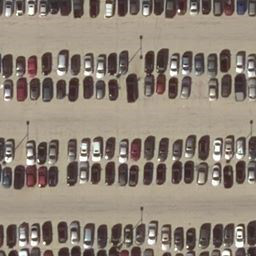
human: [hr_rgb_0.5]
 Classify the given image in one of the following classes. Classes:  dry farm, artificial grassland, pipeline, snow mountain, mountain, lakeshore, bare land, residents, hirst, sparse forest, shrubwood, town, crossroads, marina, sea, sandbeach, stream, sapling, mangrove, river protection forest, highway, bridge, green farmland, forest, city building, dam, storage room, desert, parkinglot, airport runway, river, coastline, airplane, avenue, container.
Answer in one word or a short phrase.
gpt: parkinglot